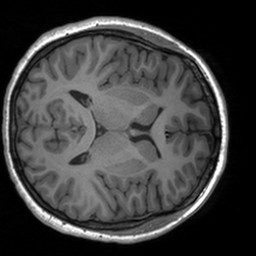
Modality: T1w
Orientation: axial
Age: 22
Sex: female
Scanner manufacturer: siemens
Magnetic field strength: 3 T
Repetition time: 1.9 s
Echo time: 0.00226 s